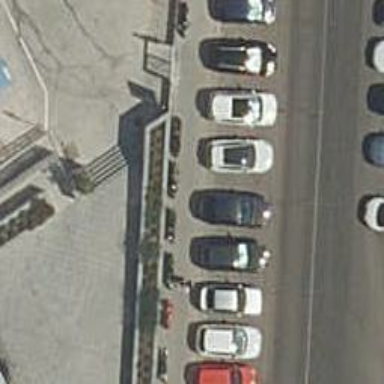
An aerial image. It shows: Motorcycle parking area.